Question:
I created a dropdown, but the textbox is overlapping it. I wanted to create it like a normal dropdown. Any suggestions will be appreciated.
'''
<title>The Sun - Telling It As It As</title>
<!---CSS link--->
<link rel="stylesheet"
href="https://unpkg.com/boxicons@latest/css/boxicons.min.css">
<link rel="preconnect" href="https://fonts.googleapis.com">
<link rel="preconnect" href="https://fonts.gstatic.com" crossorigin>
<link href="https://fonts.googleapis.com/css2?family=Quicksand:wght@300;400;500;600;700&display=swap" rel="stylesheet">
<link rel="stylesheet" type="text/css" href="css/style.css">
<link rel="stylesheet" type="text/css" href="https://cdnjs.cloudflare.com/ajax/libs/font-awesome/6.2.1/css/all.min.css">
\</head\>
\<body\>
<!---HEADER--->
<header>
<a href ="#home" class="logo"><img src="img/Logo/logo.png"></a>
<div class="bx bx-menu" id="menu-icon"></div>
<div>
<ul class="navbar">
<li><a href="#home">Home</a></li>
<li><a href="#listings">Listings</a></li>
<li><a href="#contact">Contact</a></li>
<li>
<a href="#signup">Sign Up</a>
<a href="#login">Login</a>
</li>
</ul>
</div>
<script type="text/javascript" src="js/script.js"></script>
\</body\>
\</html\>
'''
CSS
'''
#menu-icon
{
display: block;
margin-left: auto;
margin-right: auto;
}
.navbar
{
position: absolute;
top: -600px;
right: 0;
left: 0;
display: flex;
flex-direction: column;
background: white;
text-align: left;
transition: all .40s ease;
}
.navbar .active
{
top: 60px;
}
.navbar a
{
display: block;
padding: 1rem;
margin: 1rem;
}
'''
I wanted to create a normal, error-free dropdown list. Such as in amazon, ebay, propertyguru and many more related to classified website.
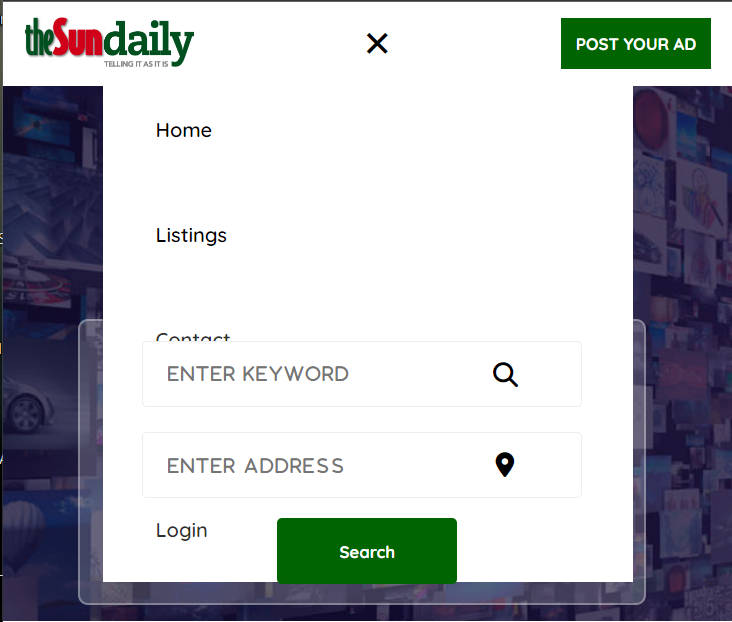
Answer: Providing higher z-index value to navbar class can resolve this bug
update your navbar class in css as shown below
'''
.navbar {
position: absolute;
z-index : 999;
top: -600px;
right: 0;
left: 0;
display: flex;
flex-direction: column;
background: white;
text-align: left;
transition: all .40s ease; }
'''